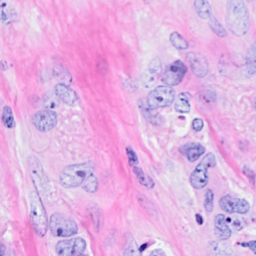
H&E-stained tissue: Breast